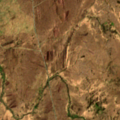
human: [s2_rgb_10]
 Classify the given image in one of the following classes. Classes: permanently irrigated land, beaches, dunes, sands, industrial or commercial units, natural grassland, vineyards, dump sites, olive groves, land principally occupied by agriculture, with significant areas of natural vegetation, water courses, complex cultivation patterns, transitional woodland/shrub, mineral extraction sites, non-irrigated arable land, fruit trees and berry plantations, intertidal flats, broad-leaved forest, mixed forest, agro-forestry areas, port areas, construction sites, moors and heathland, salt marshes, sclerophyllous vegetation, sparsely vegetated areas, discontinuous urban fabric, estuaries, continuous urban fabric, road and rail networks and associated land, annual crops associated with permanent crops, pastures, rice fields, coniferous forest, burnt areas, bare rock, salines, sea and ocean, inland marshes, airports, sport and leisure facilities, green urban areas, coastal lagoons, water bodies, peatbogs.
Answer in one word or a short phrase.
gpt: peatbogs